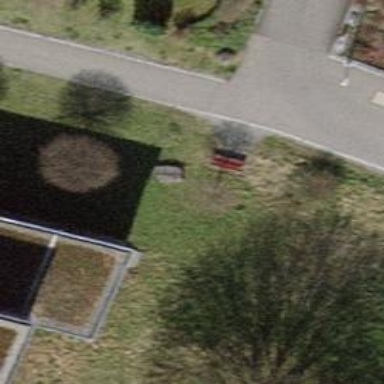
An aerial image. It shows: Bench.